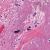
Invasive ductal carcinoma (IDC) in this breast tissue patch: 0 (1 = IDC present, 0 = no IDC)